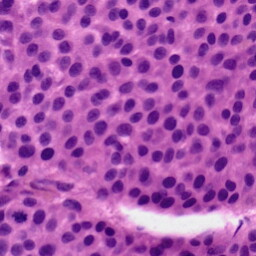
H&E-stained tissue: Skin